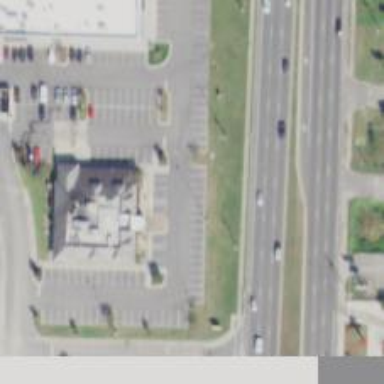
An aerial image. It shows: Parking space is available.